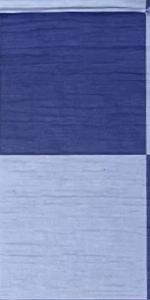
Label: Empty